Chest X-ray:
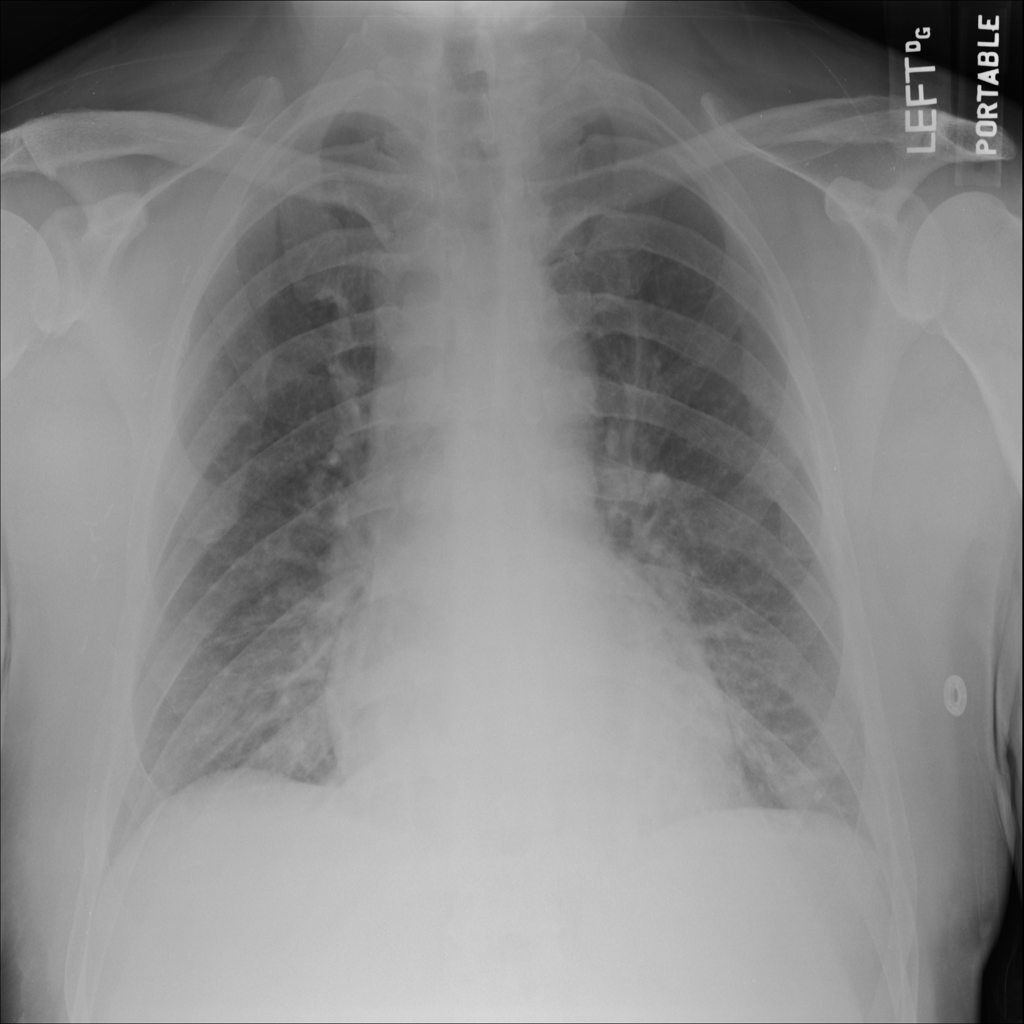
Findings: Consolidation, Effusion
No abnormal finding: no